Question: I am using the Spockframework/Groovy with eclipse(sts) and frequently run my Specs inside the IDE.
What really annoys me is that when I want to jump to a test method it doesn't work.
Does someone know a workaround for this limitation or an alternative?

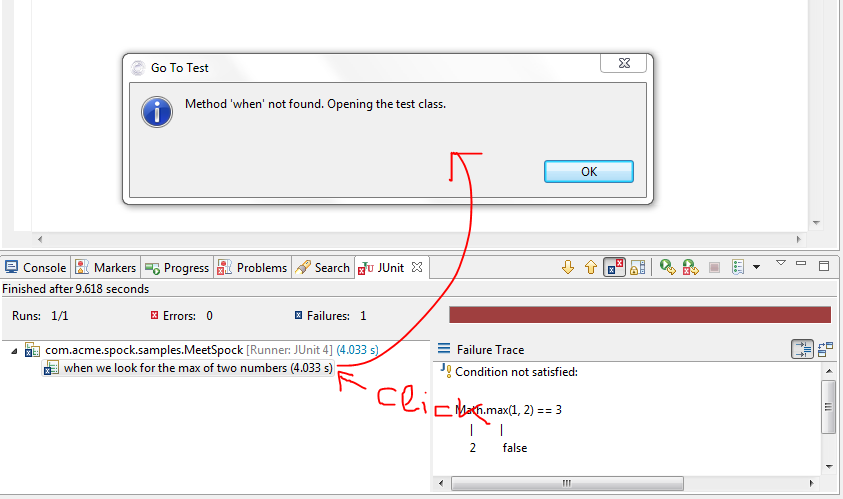
Answer: It's a known limitation of the Eclipse JUnit plugin. It can only jump to methods whose name does not contain spaces. There exists a long-standing improvement request to fix this (<URL>.